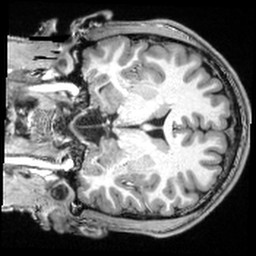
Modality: T1w
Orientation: coronal
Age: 22
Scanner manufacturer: siemens
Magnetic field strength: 3 T
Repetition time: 2.5 s
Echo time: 0.00343 s